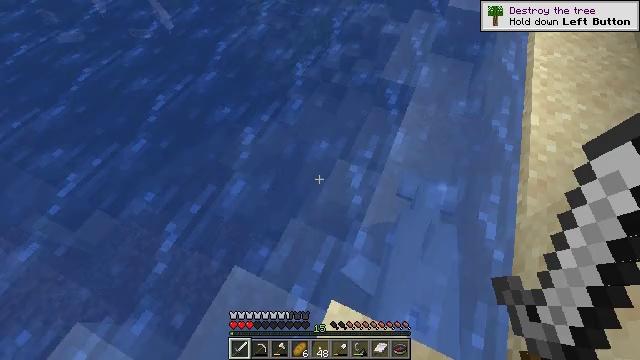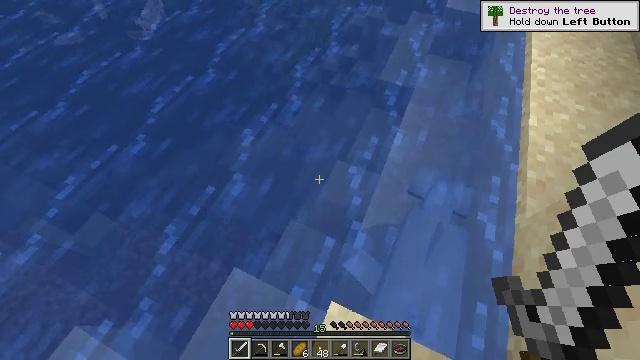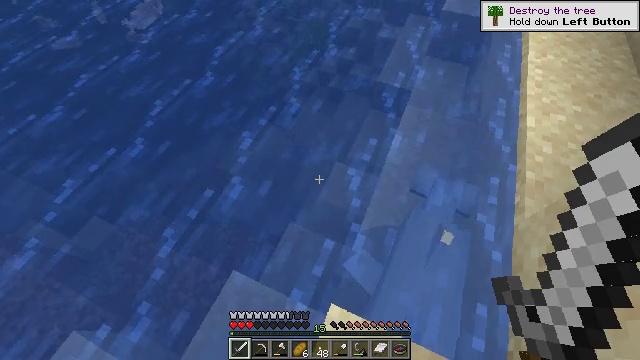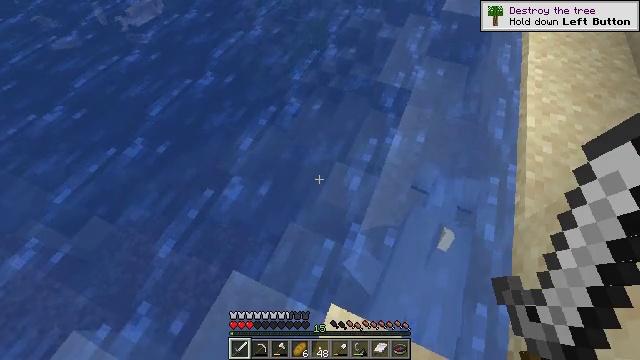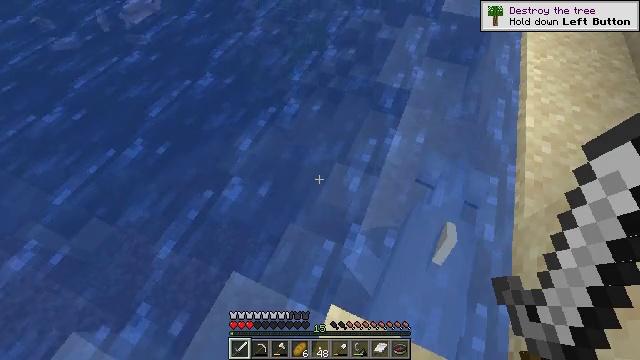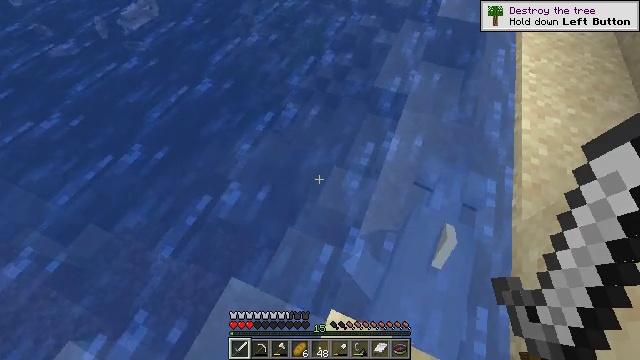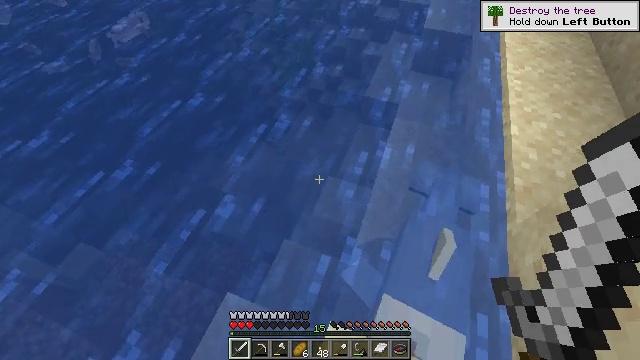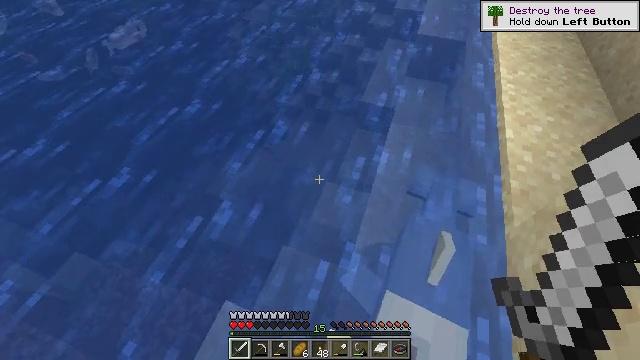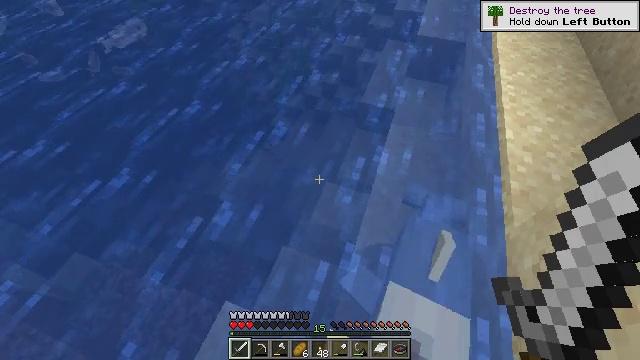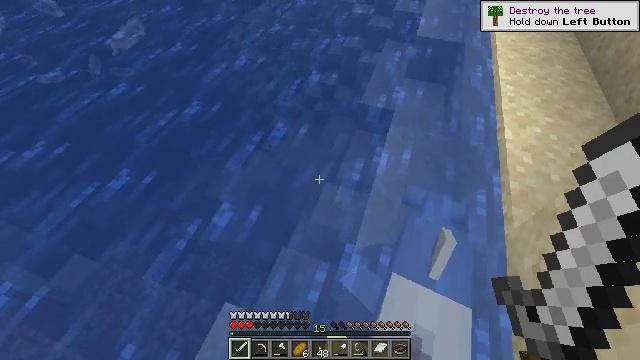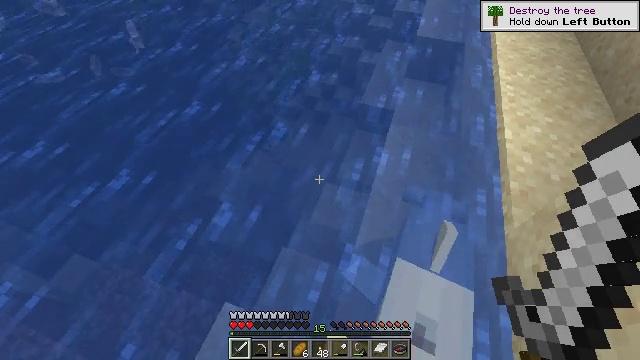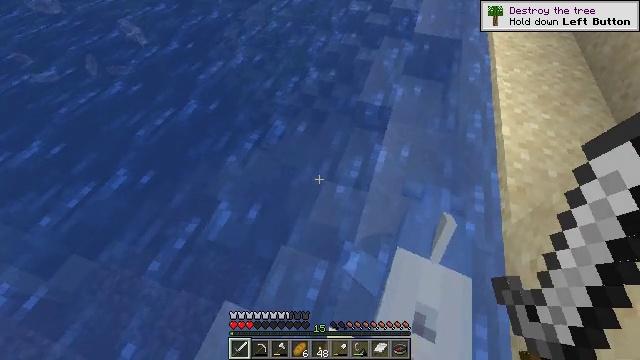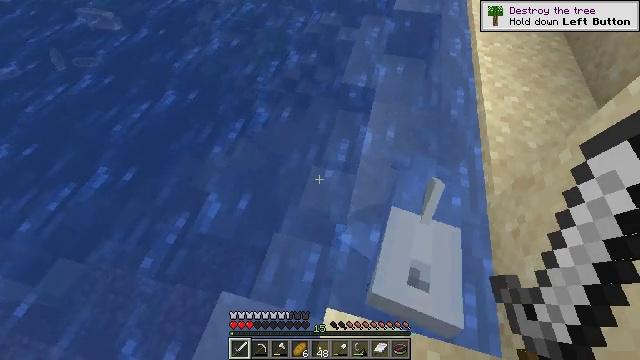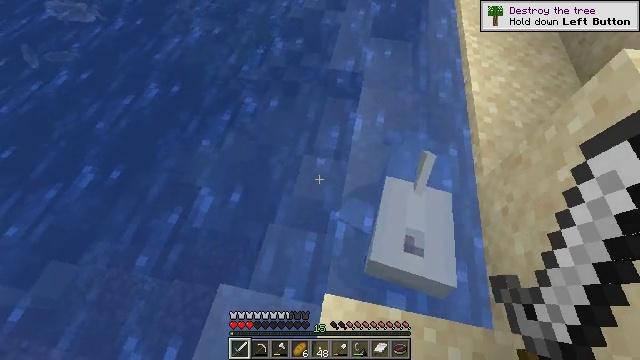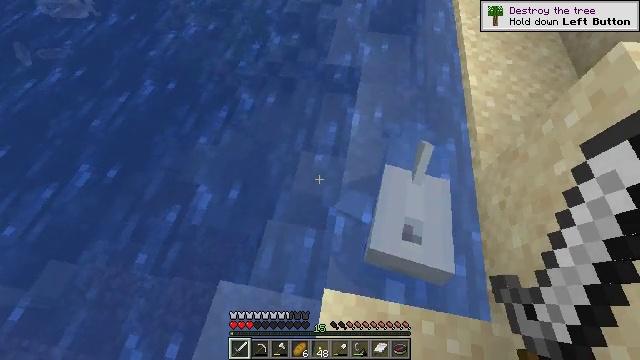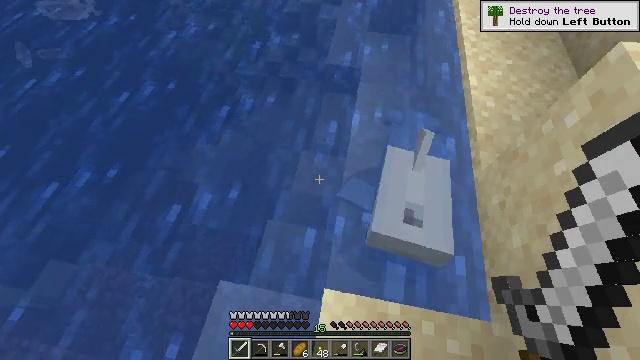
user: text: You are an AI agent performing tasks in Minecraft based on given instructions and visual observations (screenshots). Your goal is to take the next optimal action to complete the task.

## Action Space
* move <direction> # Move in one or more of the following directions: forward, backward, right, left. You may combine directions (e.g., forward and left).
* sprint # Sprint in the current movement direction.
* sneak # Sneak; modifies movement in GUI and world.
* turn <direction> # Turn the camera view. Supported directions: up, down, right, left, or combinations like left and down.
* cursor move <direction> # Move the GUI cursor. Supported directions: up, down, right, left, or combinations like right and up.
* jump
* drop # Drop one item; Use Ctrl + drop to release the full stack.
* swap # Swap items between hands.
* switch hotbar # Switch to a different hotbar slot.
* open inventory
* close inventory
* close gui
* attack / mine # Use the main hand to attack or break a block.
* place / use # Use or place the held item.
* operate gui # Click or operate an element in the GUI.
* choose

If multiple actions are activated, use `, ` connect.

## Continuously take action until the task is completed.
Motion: motion action
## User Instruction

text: Drop a cod.
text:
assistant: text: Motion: no_op
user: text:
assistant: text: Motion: no_op
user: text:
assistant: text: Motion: no_op
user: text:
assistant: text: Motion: no_op
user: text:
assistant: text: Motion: no_op
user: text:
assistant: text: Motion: turn right and up
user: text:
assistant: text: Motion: turn up
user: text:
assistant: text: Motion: no_op
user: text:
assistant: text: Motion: no_op
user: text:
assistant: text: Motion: no_op
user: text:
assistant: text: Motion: no_op
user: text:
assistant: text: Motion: turn right and down
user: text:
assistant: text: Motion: turn right and down
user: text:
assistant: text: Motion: no_op
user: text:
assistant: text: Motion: no_op
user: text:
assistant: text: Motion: no_op
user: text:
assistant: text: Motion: no_op
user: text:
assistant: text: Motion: no_op
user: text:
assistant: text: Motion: turn right and down
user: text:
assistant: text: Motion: turn right
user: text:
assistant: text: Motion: no_op
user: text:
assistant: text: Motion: no_op
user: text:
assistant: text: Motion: no_op
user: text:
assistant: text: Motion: no_op
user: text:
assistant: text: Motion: no_op
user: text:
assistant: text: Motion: close inventory
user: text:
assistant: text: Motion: close inventory
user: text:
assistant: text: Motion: close inventory
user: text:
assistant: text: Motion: close inventory
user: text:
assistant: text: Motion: turn right